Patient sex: M
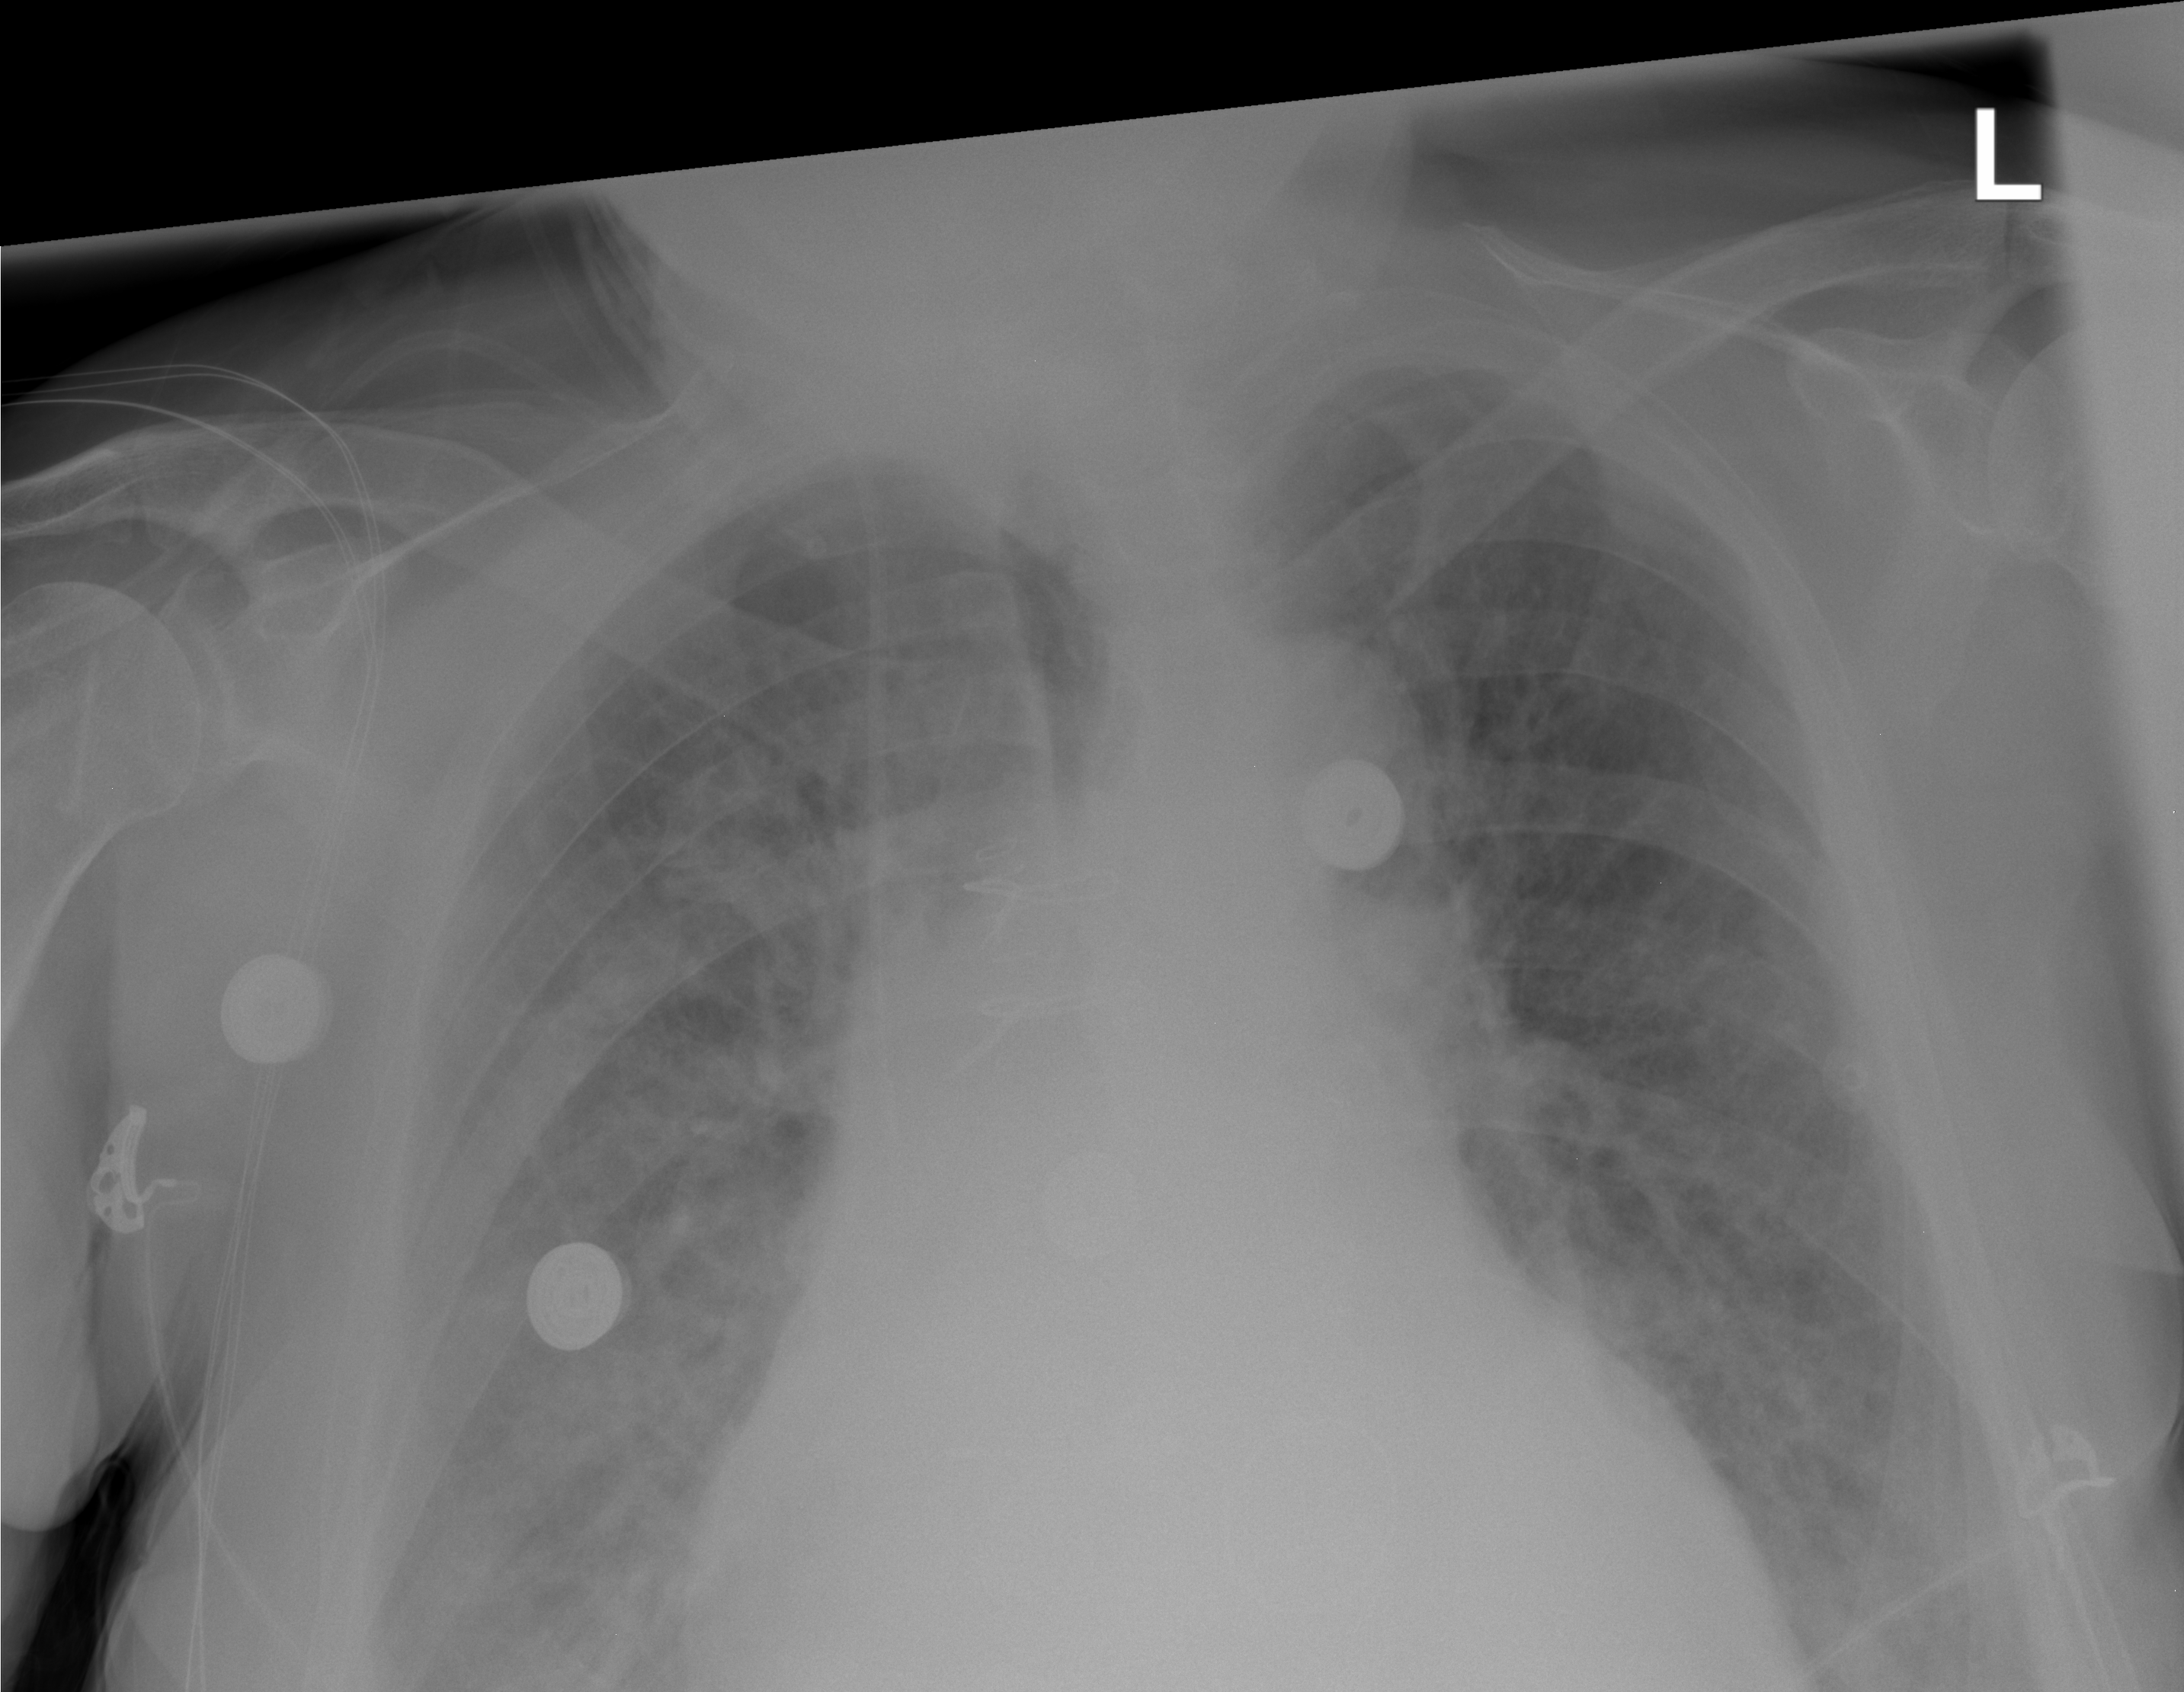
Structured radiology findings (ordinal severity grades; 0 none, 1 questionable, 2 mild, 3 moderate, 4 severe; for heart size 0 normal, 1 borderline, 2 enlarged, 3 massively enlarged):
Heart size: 3
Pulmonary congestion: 2
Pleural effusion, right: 2
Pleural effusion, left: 2
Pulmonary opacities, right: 2
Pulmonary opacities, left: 2
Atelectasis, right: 2
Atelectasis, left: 2